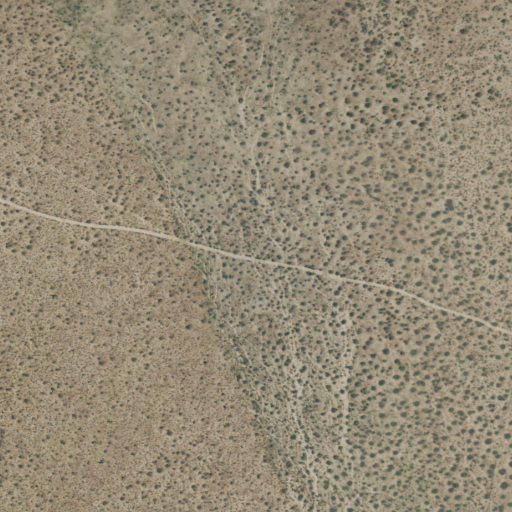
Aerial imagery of valley in California named Grapevine Canyon containing only shrub